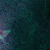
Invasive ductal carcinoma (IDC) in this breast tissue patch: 0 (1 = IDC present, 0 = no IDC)